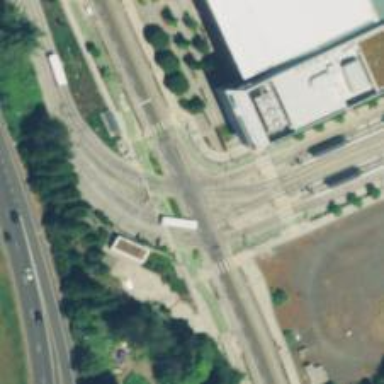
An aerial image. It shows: Asphalt busway with embedded tram rails.